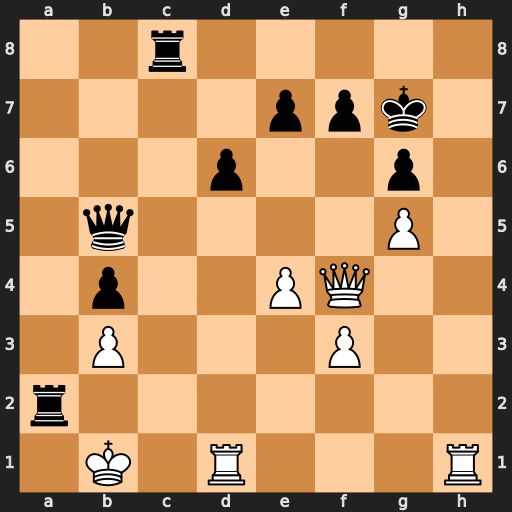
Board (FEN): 2r5/4ppk1/3p2p1/1q4P1/1p2PQ2/1P3P2/r7/1K1R3R
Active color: w
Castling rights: -
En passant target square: -
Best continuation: Rh7+ Kxh7 Qxf7+ Kh8 Rh1+ Rh2 Rxh2#